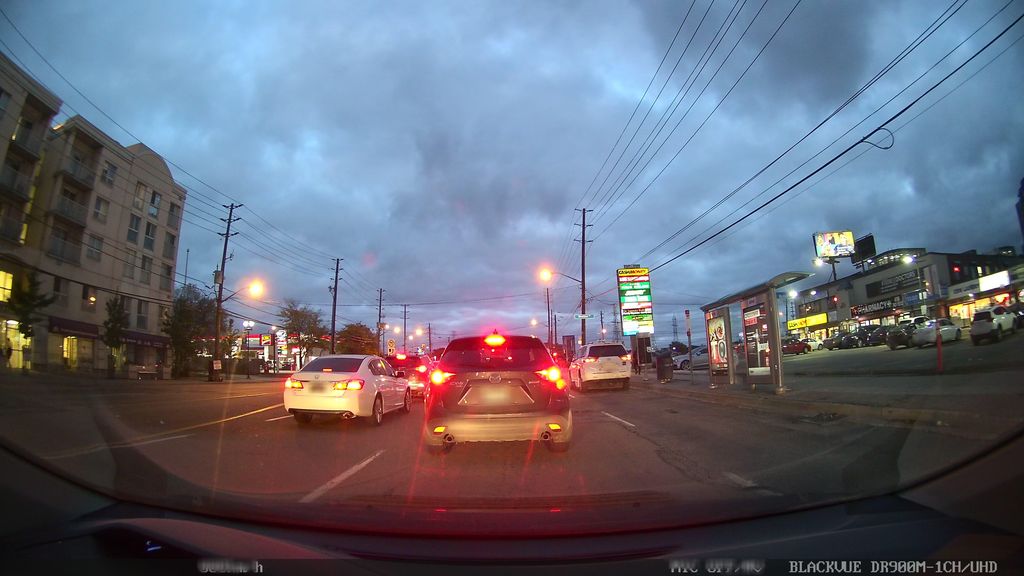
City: toronto